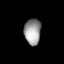
Tissue: lung
Cell type: Epithelial cells
Senescence score: 0.182
Nuclear area (px): 418
Mean DAPI intensity: 154.995